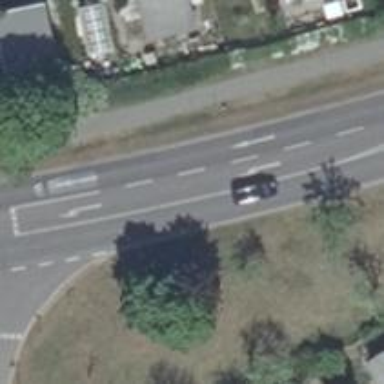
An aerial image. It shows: Secondary road with asphalt surface.